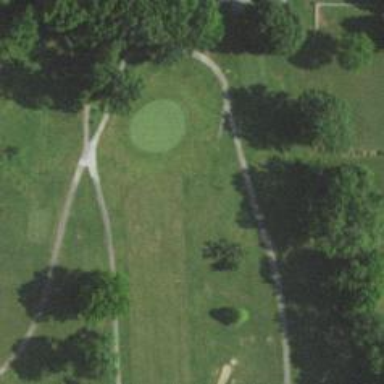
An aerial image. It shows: Footway that resembles golf path.